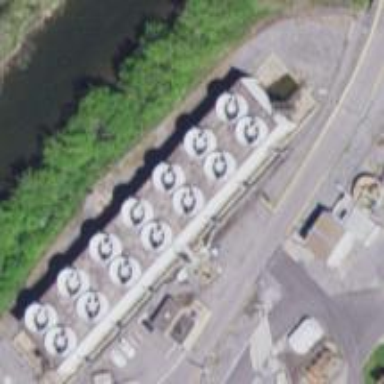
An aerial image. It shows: Industrial building used for cooling purposes.